Question: What is the topic?
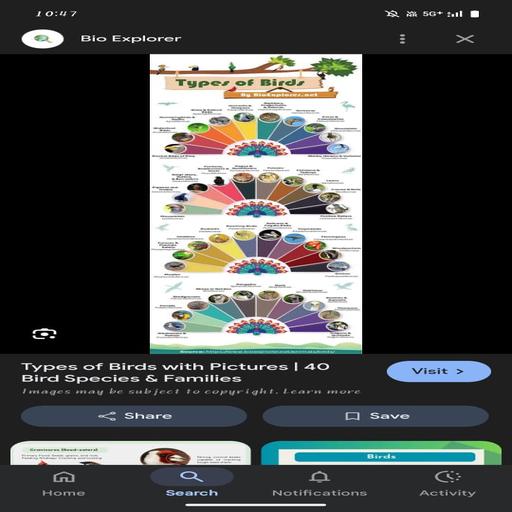
Answer: Types of birds